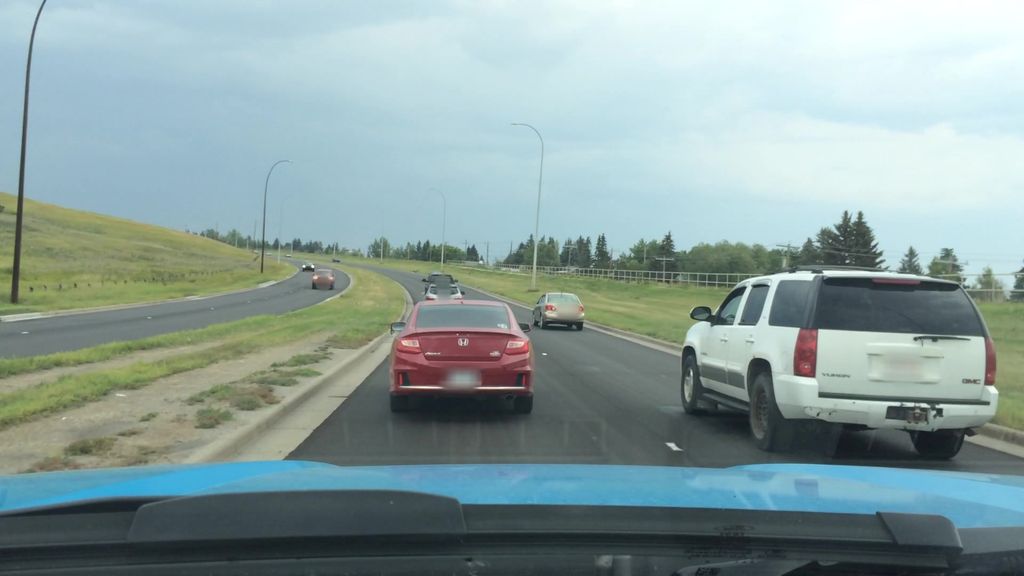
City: calgary